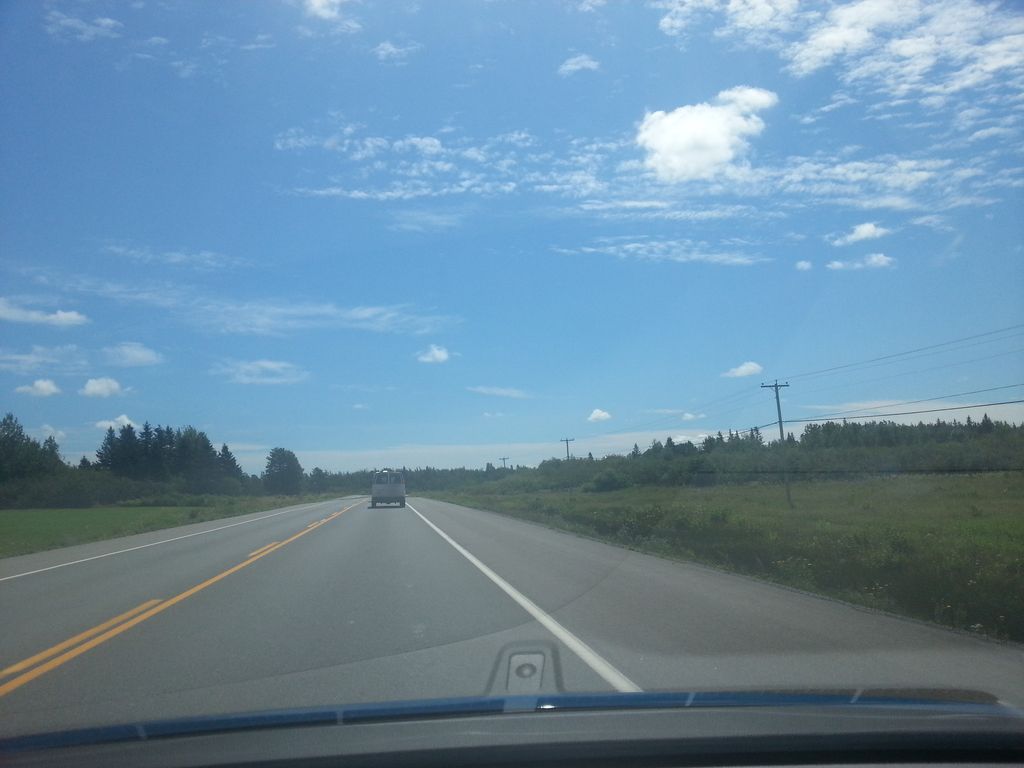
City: charlottetown